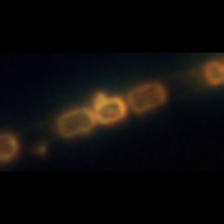
Taxon: Lauderia_Hemiaulus
Group: Diatoms